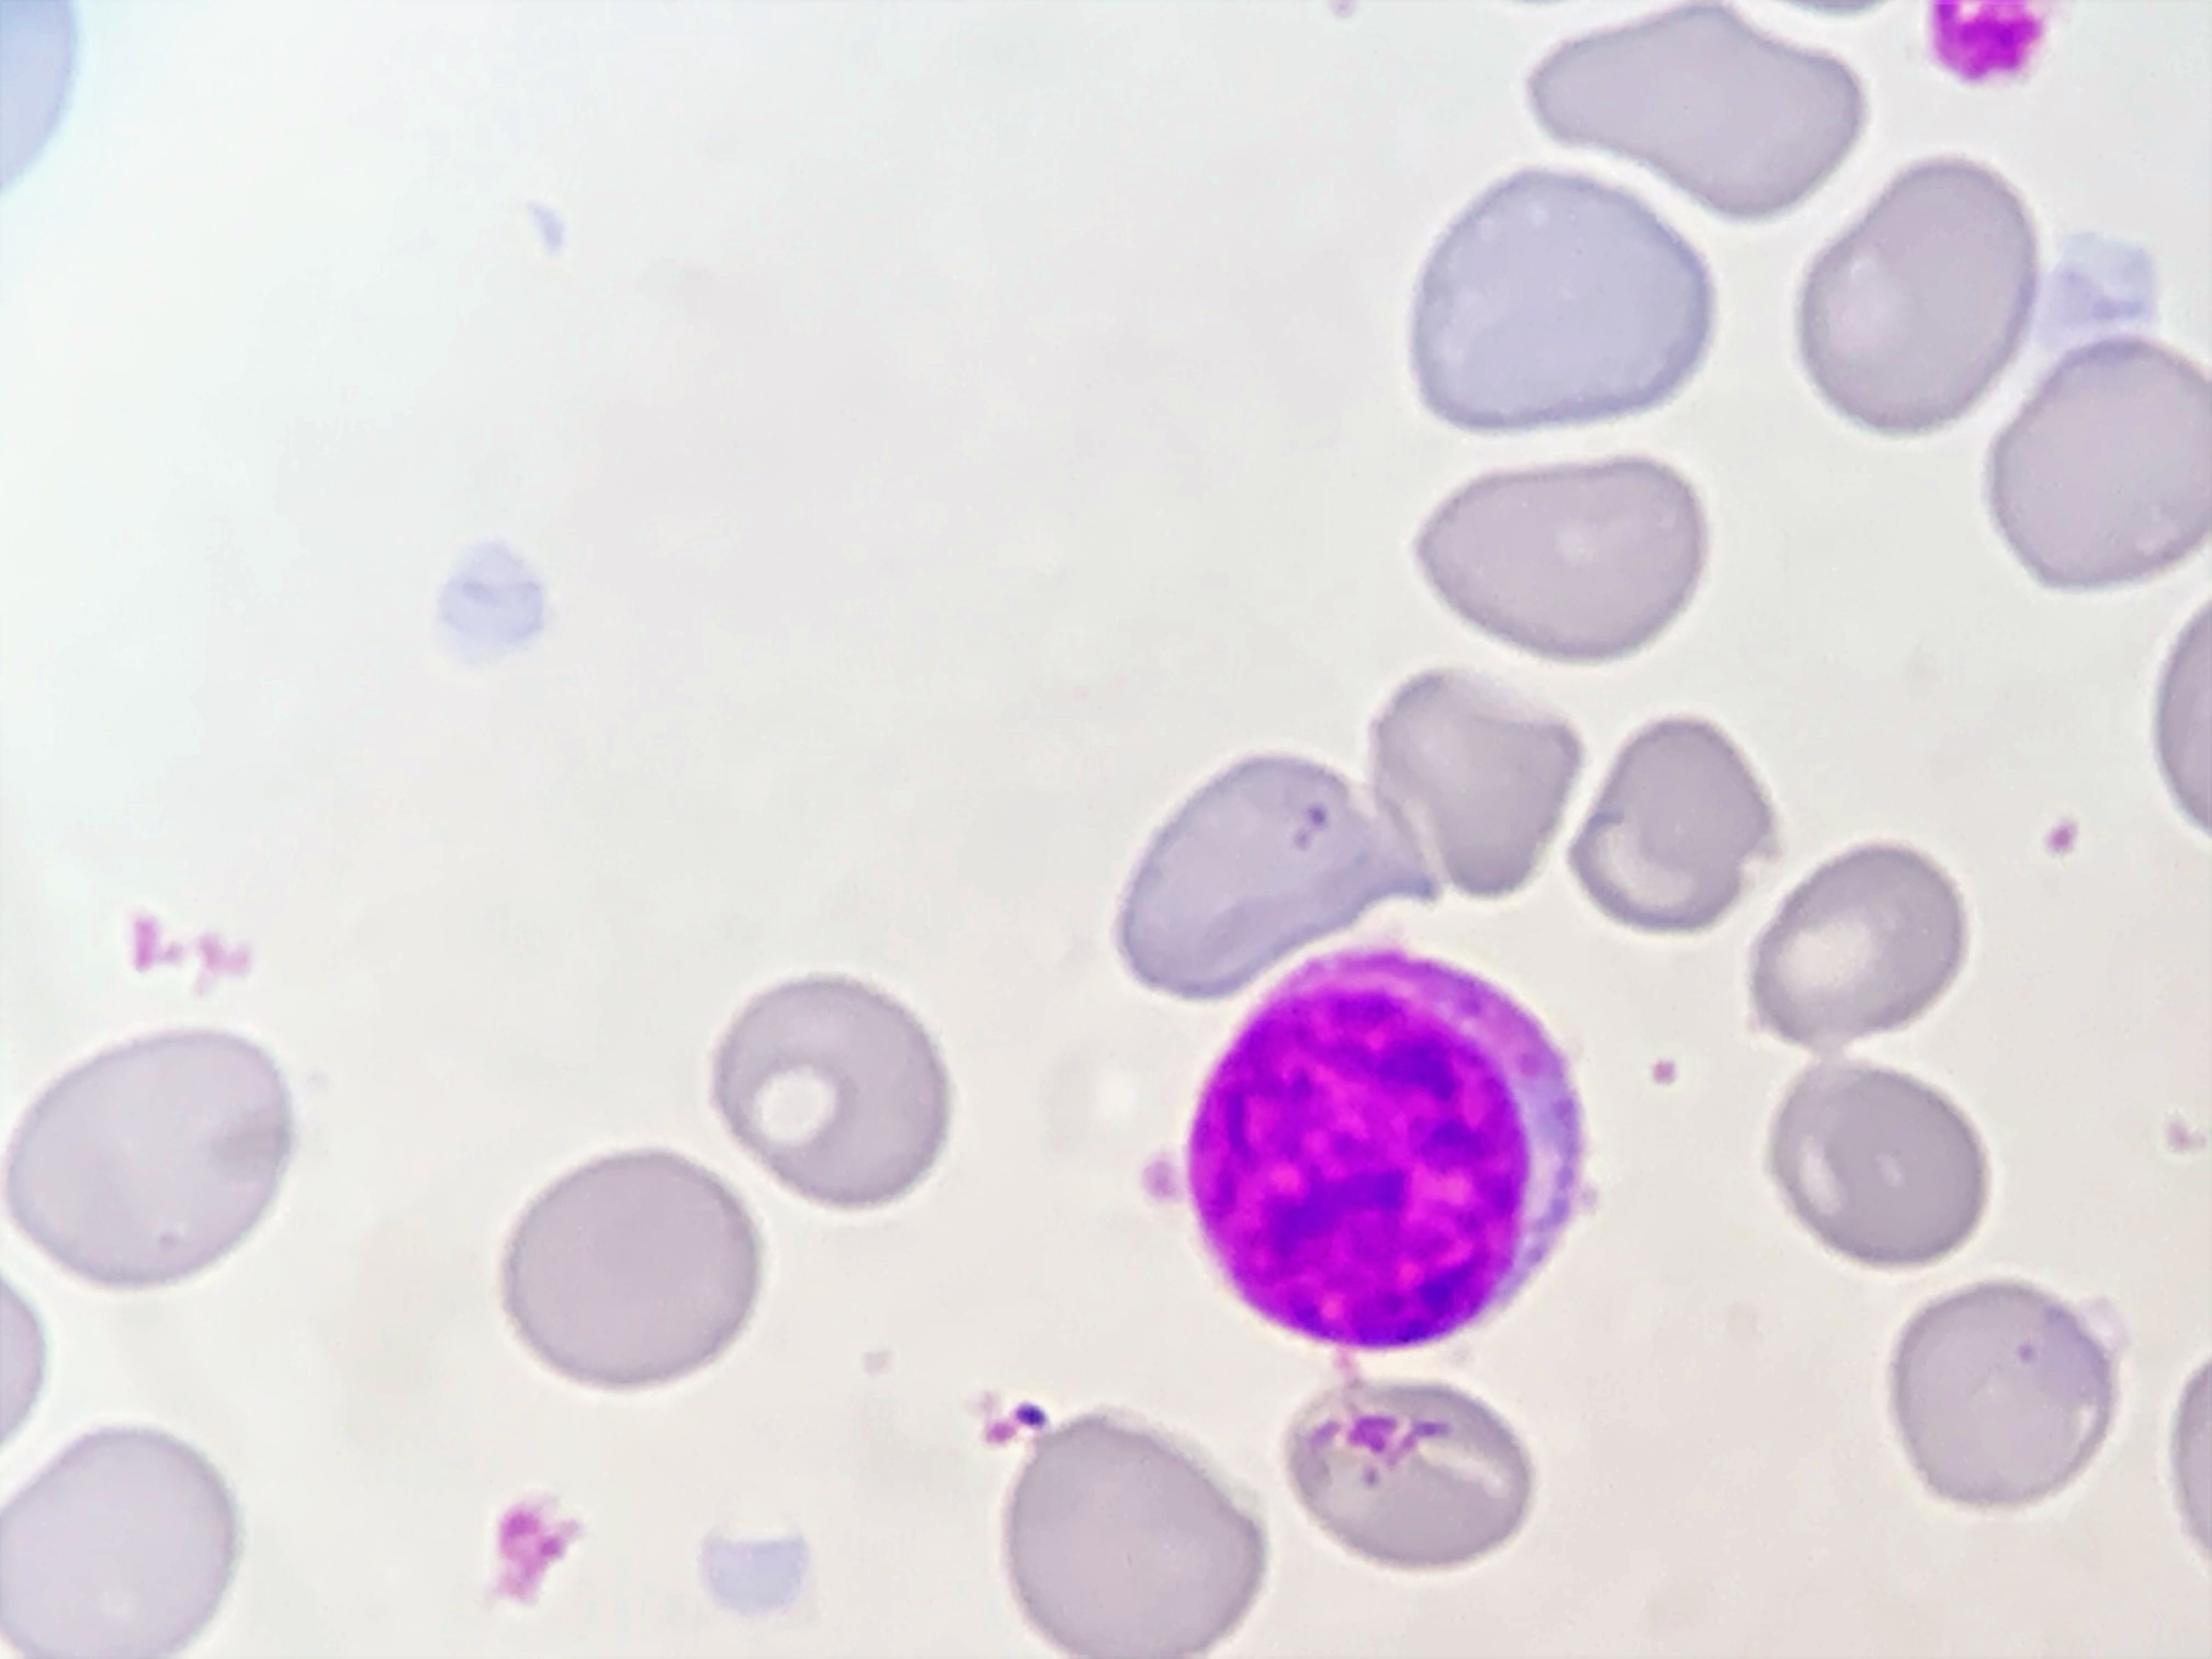
Cell type: BLAST CELLS